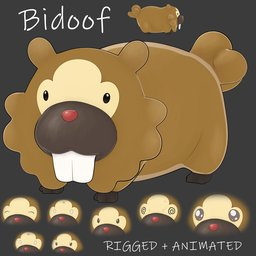
Label: animals